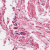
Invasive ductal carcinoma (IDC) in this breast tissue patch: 0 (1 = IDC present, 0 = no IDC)